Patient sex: F
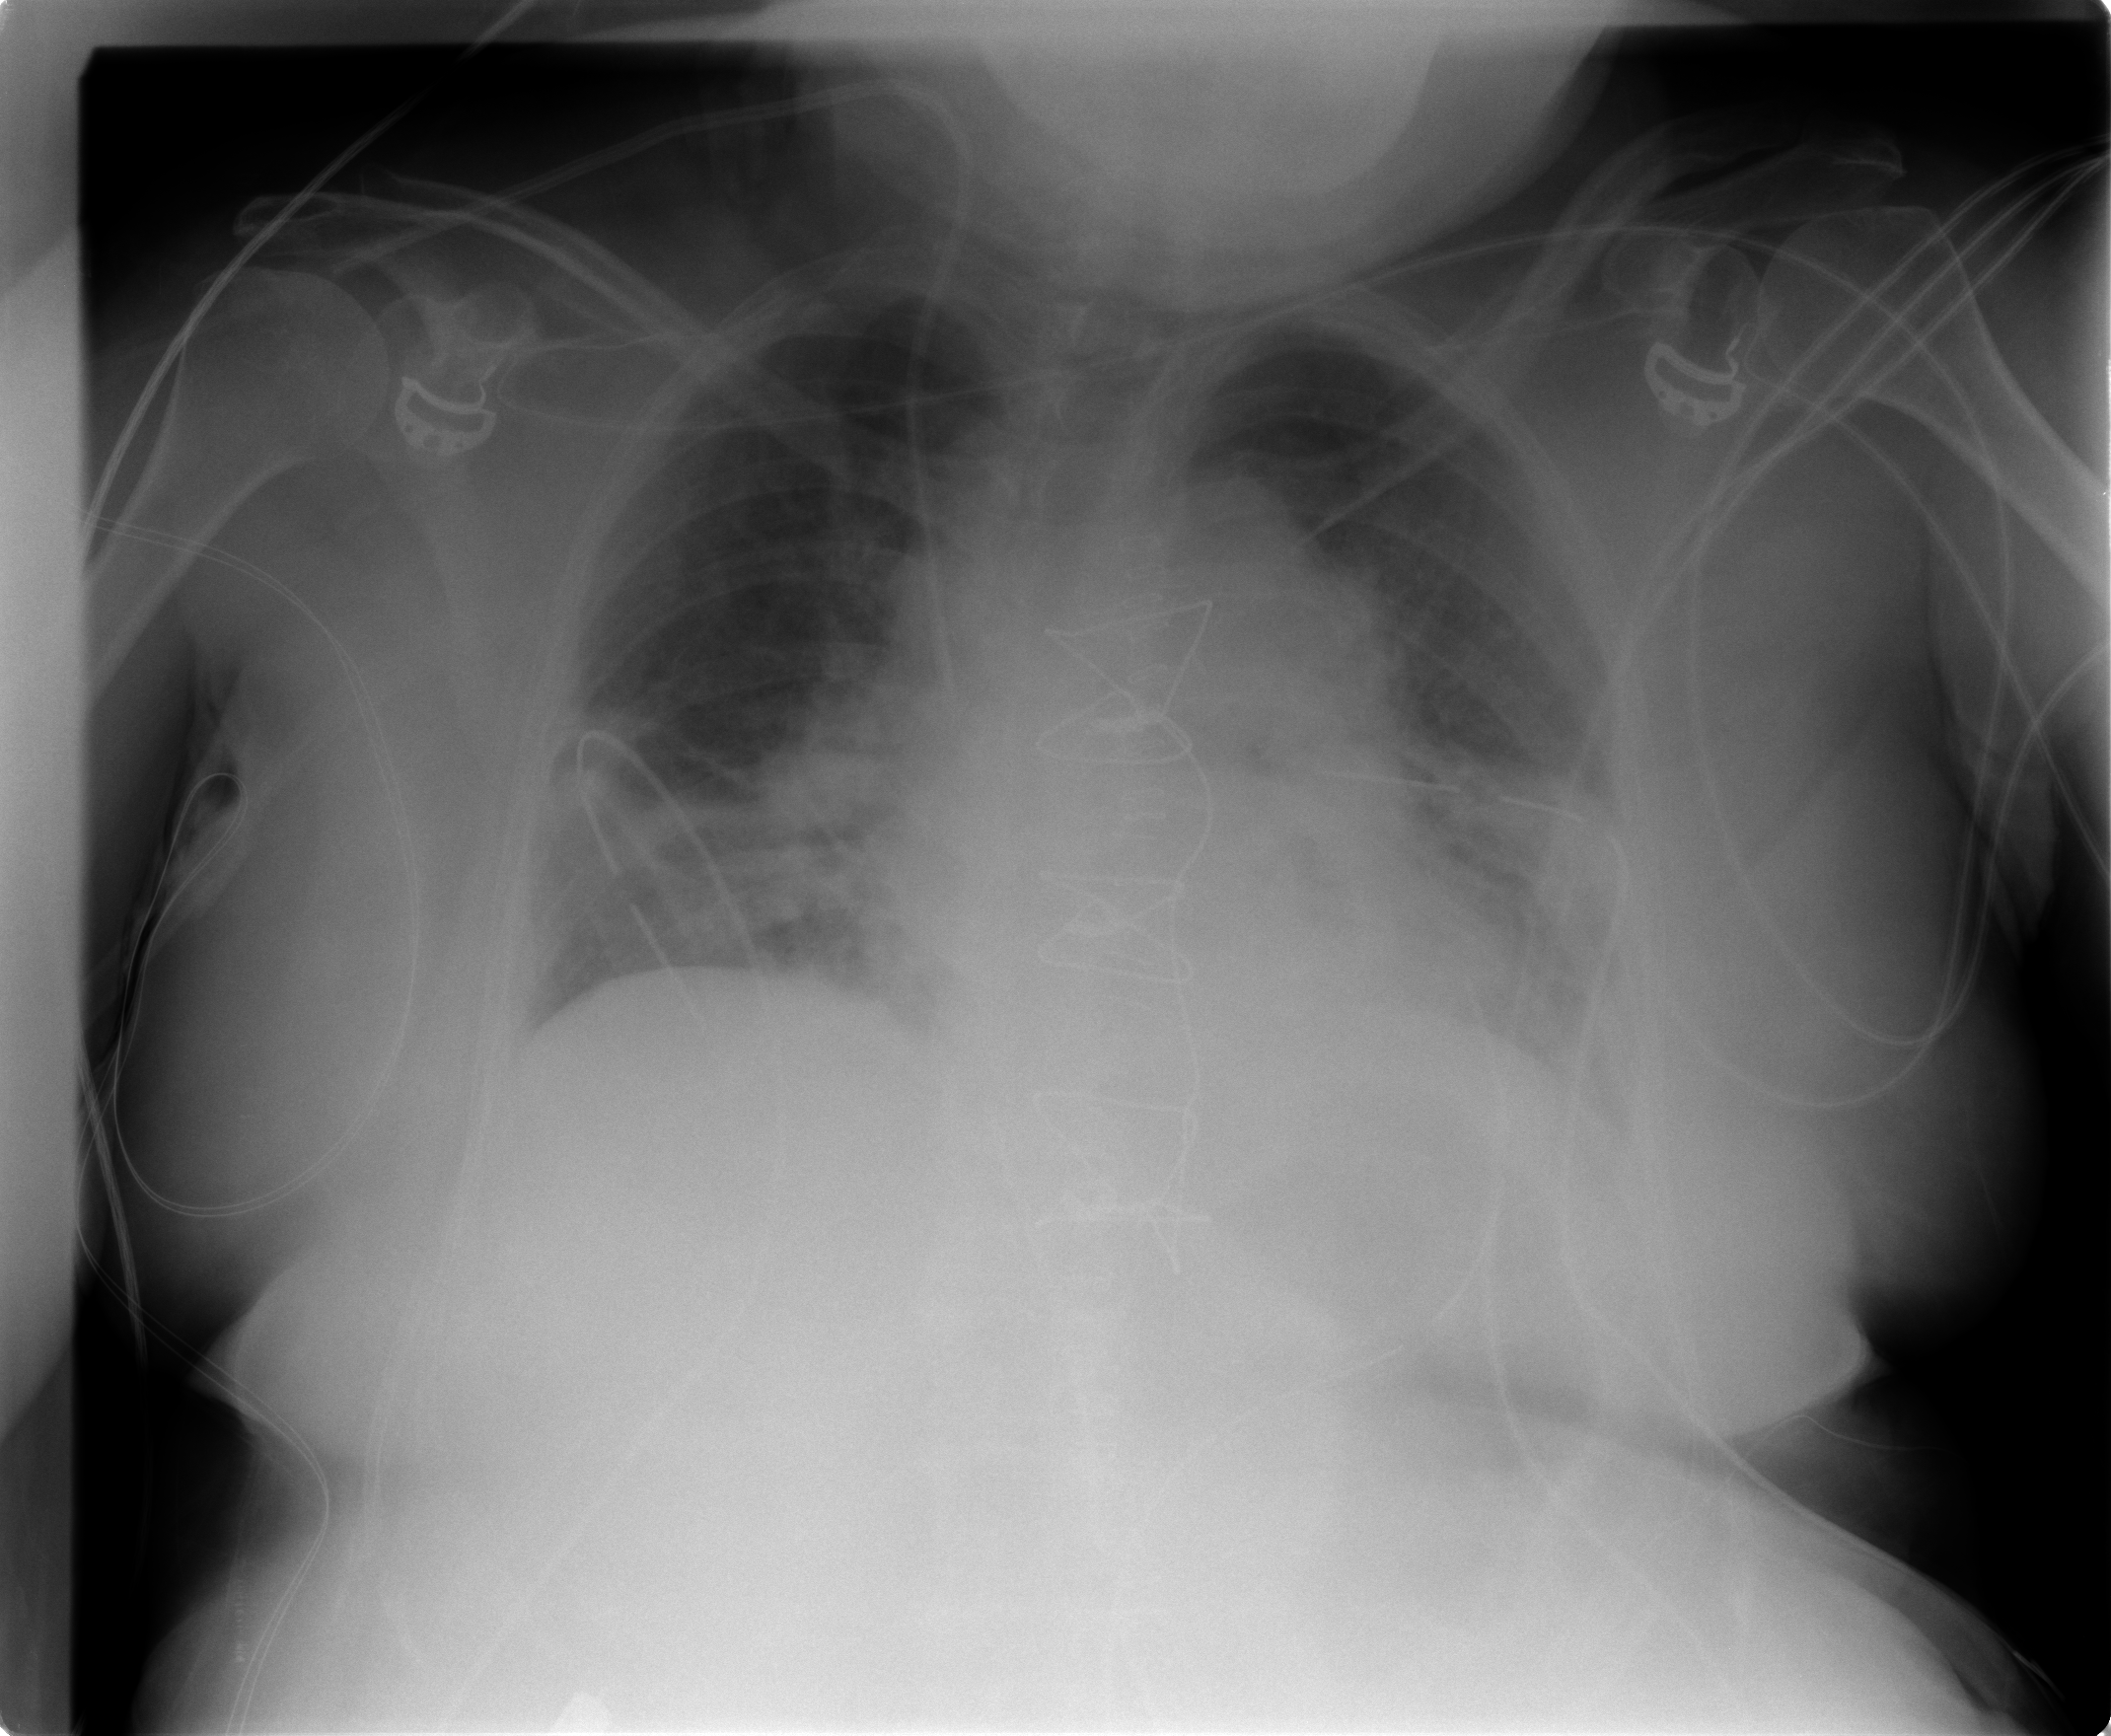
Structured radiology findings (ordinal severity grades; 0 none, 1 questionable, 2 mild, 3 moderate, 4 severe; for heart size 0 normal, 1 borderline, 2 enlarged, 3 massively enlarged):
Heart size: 0
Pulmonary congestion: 3
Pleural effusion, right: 0
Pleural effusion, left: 0
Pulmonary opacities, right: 1
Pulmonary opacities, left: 1
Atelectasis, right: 3
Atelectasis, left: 2